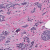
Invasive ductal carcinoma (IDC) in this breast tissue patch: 0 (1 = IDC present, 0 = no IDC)